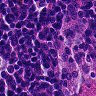
Metastatic tissue present: no